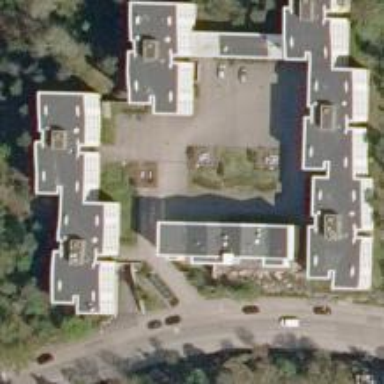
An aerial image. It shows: Dormitory building.